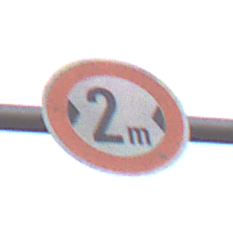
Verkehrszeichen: TatsaechlicheBreite2
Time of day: SunriseSunset
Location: Outdoor (Nature)
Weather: Clear
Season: NotSpecified
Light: Natural